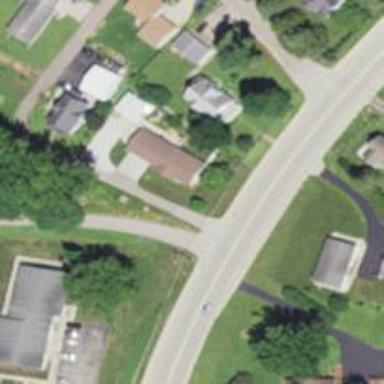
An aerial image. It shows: Residential road.